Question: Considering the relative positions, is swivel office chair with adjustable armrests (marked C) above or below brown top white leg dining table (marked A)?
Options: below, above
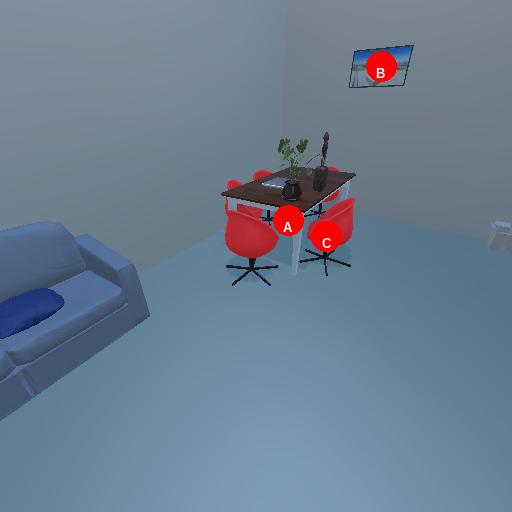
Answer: below